Question: I am trying to log on with a username and original password that already stored in the database with a hashed password.
But, when I am trying to log on, I received the message says that 'value cannot be null' on 'if (salt == null) { throw new ArgumentNullException("salt"); }'
I am using 'BCrypt.cs' for hashing the password in the database. <URL>
Here is my code for register the user:
'''
string connectionString = @"Provider=Microsoft.ACE.OLEDB.12.0;Data Source=..\db1.accdb";
Password.Hashed = BCrypt.HashPassword(this.textBox2.Text, BCrypt.GenerateSalt(12));
using (OleDbConnection conn = new OleDbConnection(connectionString))
{
string query = "INSERT INTO [Member] ([Username], [Password], [UserType]) VALUES (@Username, @Password, @UserType)";
conn.Open();
using (OleDbCommand cmd = new OleDbCommand(query, conn))
{
cmd.Parameters.Add("@Username", System.Data.OleDb.OleDbType.VarChar);
cmd.Parameters["@Username"].Value = this.textBox1.Text;
cmd.Parameters.Add("@Password", System.Data.OleDb.OleDbType.VarChar);
cmd.Parameters["@Password"].Value = Password.Hashed;
cmd.Parameters.Add("@UserType", System.Data.OleDb.OleDbType.VarChar);
cmd.Parameters["@UserType"].Value = this.comboBox1.SelectedItem;
cmd.ExecuteNonQuery();
System.Media.SoundPlayer _sound = new System.Media.SoundPlayer(@"C:\Windows\Media\Windows Exclamation.wav");
_sound.Play();
DialogResult _dialogResult = MessageBox.Show("Added Successfully!", "Success", MessageBoxButtons.OK);
if (_dialogResult == DialogResult.OK)
{
this.Hide();
Login _login = new Login();
_login.ShowDialog();
this.Close();
}
}
conn.Close();
}
'''
Here is my code for log on the user:
'''
string connectionString = @"Provider=Microsoft.ACE.OLEDB.12.0;Data Source=..\db1.accdb";
using (OleDbConnection conn = new OleDbConnection(connectionString))
{
string query = "SELECT [Username], [Password], [UserType] FROM [Member] WHERE [Username] = @Username AND [Password] = @Password";
conn.Open();
using (OleDbCommand cmd = new OleDbCommand(query, conn))
{
cmd.Parameters.Add("@Username", System.Data.OleDb.OleDbType.VarChar);
cmd.Parameters["@Username"].Value = this.textBox1.Text;
cmd.Parameters.Add("@Password", System.Data.OleDb.OleDbType.VarChar);
cmd.Parameters["@Password"].Value = BCrypt.CheckPassword(this.textBox2.Text, Password.Hashed);
using (OleDbDataReader dReader = cmd.ExecuteReader())
{
if (dReader.Read())
{
UserInformation.CurrentLoggedInUser = (string)dReader["Username"];
UserInformation.CurrentLoggedInUserType = (string)dReader["UserType"];
this.Hide();
this.Close();
}
else
{
Validation(sender, e);
RecursiveClearTextBoxes(this.Controls);
}
dReader.Close();
conn.Close();
}
}
}
'''
Here is the password class:
'''
public static string Hashed
{
get;
set;
}
'''
Any help would be appreciated and your answer much appreciated!
Thank you so much.
My database looks like this:

That password was hashed (salt) and my original password that I use for the login is 'Kaoru'. That password was generated from original password, which is 'Kaoru'
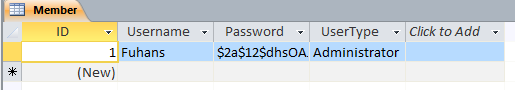
Answer: Try the following code:
'''
string connectionString = @"Provider=Microsoft.ACE.OLEDB.12.0;Data Source=..\db1.accdb";
using (OleDbConnection conn = new OleDbConnection(connectionString))
{
string query = "SELECT [Username], [Password], [UserType] FROM [Member] WHERE [Username] = @Username";
conn.Open();
using (OleDbCommand cmd = new OleDbCommand(query, conn))
{
cmd.Parameters.Add("@Username", System.Data.OleDb.OleDbType.VarChar);
cmd.Parameters["@Username"].Value = this.textBox1.Text;
using (OleDbDataReader dReader = cmd.ExecuteReader())
{
bool isValidPassword = false;
if (dReader.Read())
{
string password = (string)dReader["Password"];
bool isValidPassword = BCrypt.CheckPassword(this.textBox2.Text, password);
if (isValidPassword)
{
UserInformation.CurrentLoggedInUser = (string)dReader["Username"];
UserInformation.CurrentLoggedInUserType = (string)dReader["UserType"];
this.Hide();
this.Close();
}
}
if (!isValidPassword)
{
Validation(sender, e);
RecursiveClearTextBoxes(this.Controls);
}
}
}
}
'''